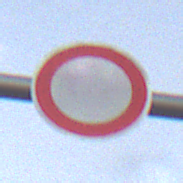
Verkehrszeichen: VerbotFahrzeugeAllerArt
Umgebung: Outdoor, Nature
Tageszeit: SunriseSunset
Wetter: PartlyCloudy
Licht: Natural
Jahreszeit: NotSpecified
Kontrast: LowContrast